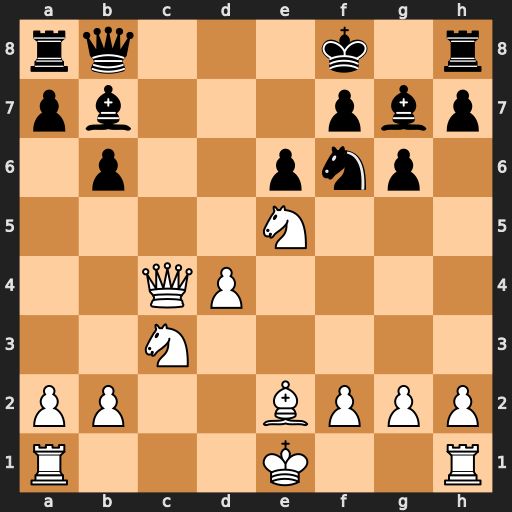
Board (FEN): rq3k1r/pb3pbp/1p2pnp1/4N3/2QP4/2N5/PP2BPPP/R3K2R
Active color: w
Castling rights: KQ
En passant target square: -
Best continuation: Qb4+ Kg8 Qe7 Qf8 Qxb7